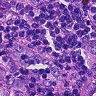
Metastatic tissue present: yes